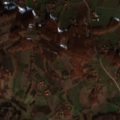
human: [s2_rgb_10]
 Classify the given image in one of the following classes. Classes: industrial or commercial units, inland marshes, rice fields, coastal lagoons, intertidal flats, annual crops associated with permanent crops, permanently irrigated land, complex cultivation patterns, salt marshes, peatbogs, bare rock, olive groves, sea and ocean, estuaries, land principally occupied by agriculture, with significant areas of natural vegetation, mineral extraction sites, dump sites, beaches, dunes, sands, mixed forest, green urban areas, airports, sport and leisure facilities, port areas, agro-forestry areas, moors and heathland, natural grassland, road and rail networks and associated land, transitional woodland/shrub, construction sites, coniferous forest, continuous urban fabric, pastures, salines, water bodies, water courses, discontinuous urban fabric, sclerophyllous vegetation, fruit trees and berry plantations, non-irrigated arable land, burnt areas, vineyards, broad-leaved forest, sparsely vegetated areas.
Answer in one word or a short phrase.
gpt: non-irrigated arable land, complex cultivation patterns, land principally occupied by agriculture, with significant areas of natural vegetation